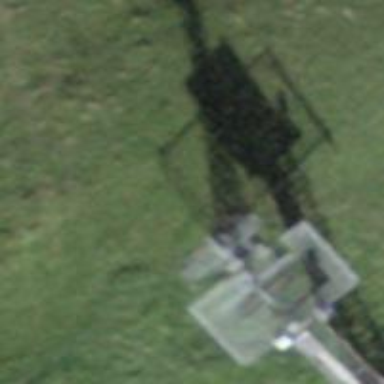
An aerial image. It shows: Pylon for aerialway.